Question: Okay, this is probably easy, but I don't know proper words to describe it, and hence, google it...
I have an external script which and outputs this:
'''
/path/to/file.py:683:80: E501 line too long (85 characters)
/path/to/file.py:690:21: other error message
..etc..
'''
Now, I know by other, much simple IDEs, e.g. EditPlus. I don't know how to integrate it with Eclipse though.
I want this script integrated with my editor windows. I want Eclipse to run it in the background, every time I save the file, and then parse the results and mark all the lines which occured in the script's output. It should look something like this:

How can I do that?
I know PyDev has a pep8.py checker integrated, but it's not enough.
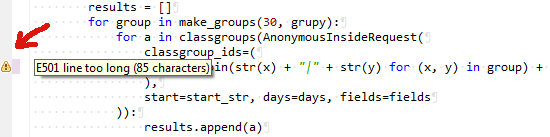
Answer: Ok, so I implemented that plugin myself. I does exactly what I asked for, I guess. I made it configurable with some rude regular expressions.
I posted the code and installation instructions <URL>.